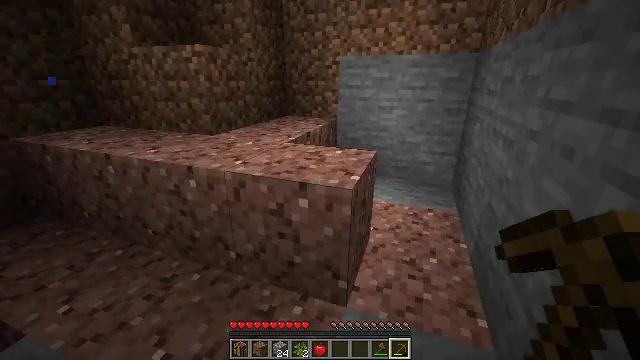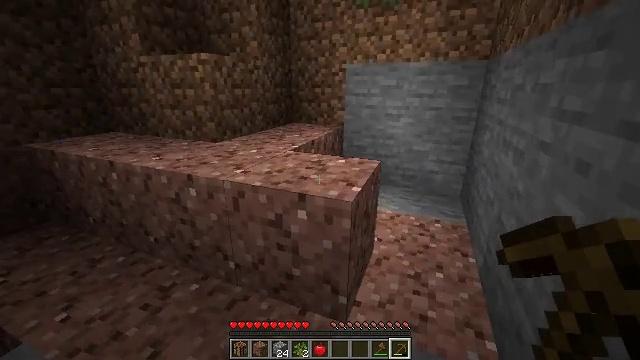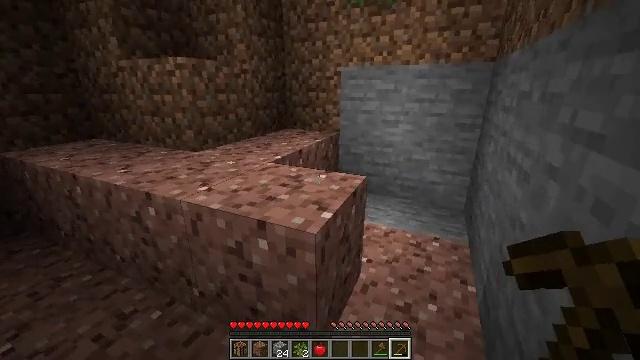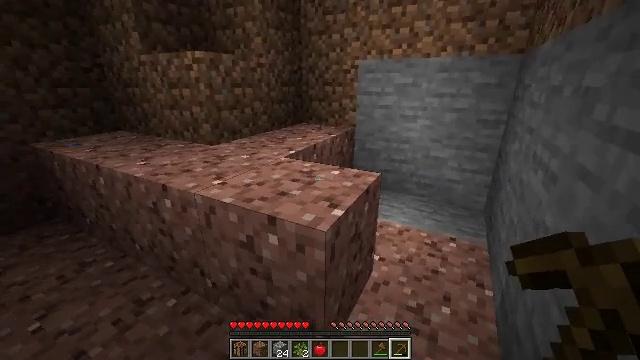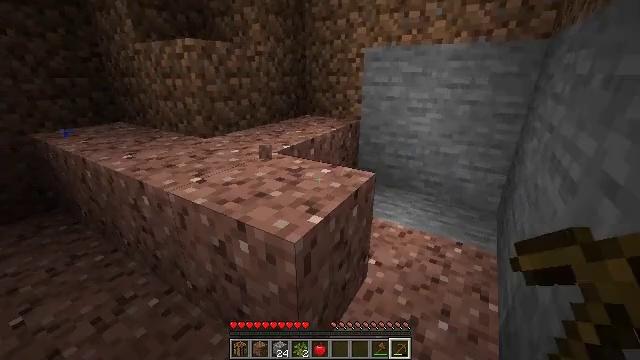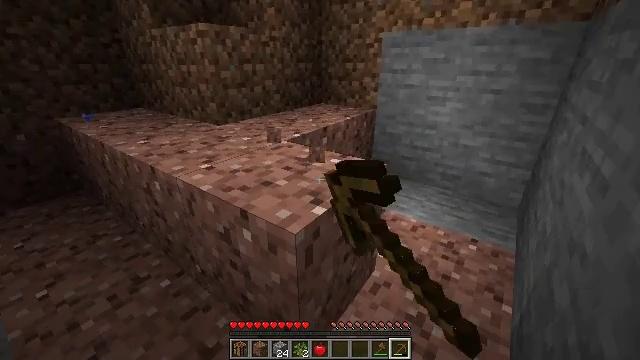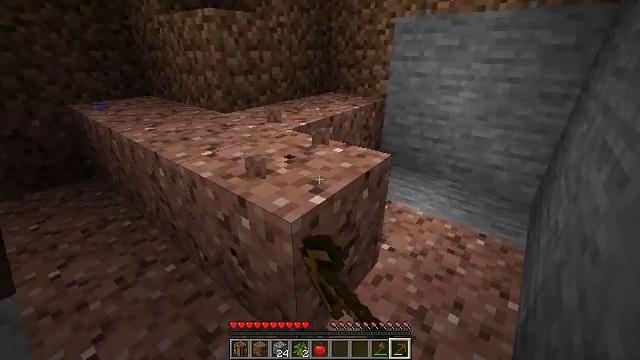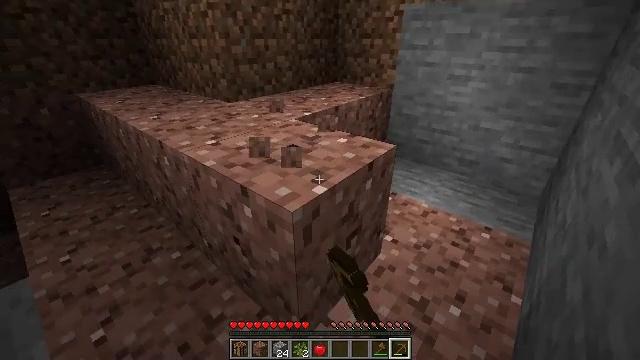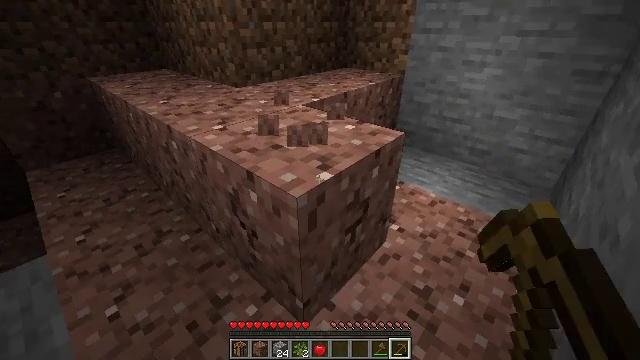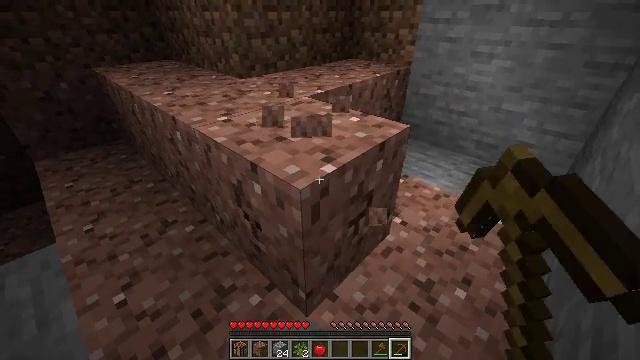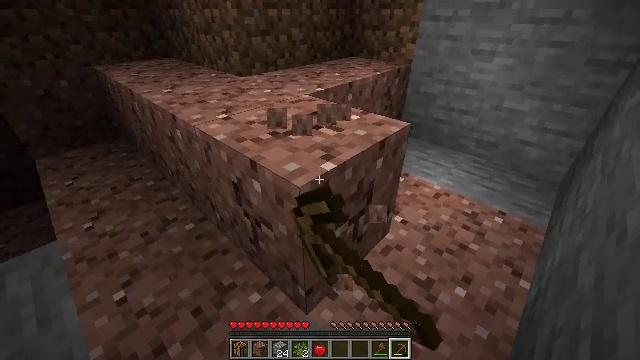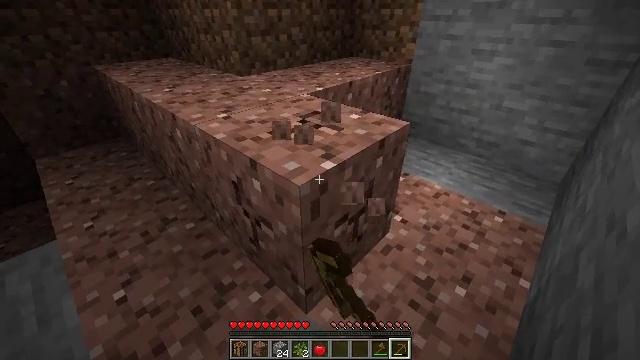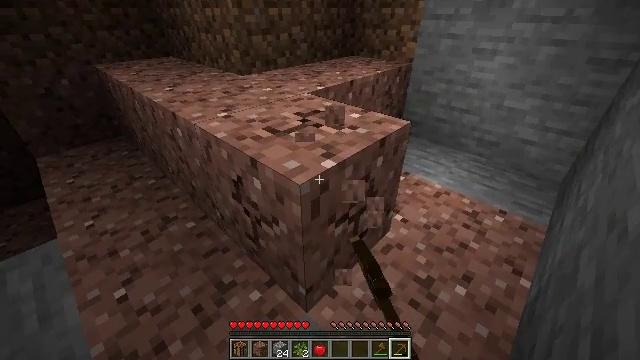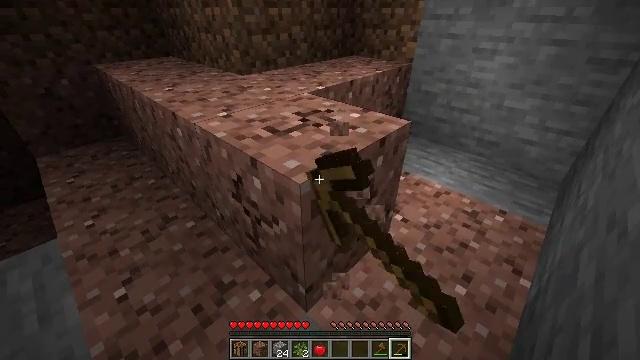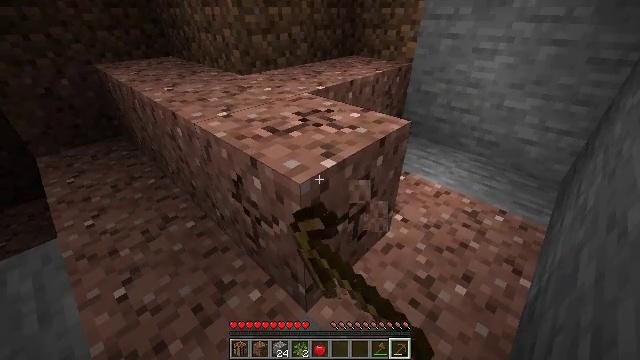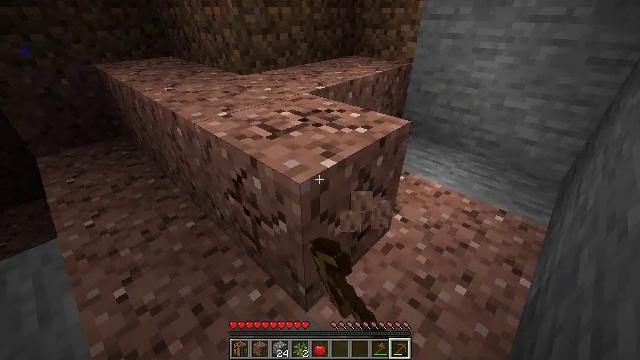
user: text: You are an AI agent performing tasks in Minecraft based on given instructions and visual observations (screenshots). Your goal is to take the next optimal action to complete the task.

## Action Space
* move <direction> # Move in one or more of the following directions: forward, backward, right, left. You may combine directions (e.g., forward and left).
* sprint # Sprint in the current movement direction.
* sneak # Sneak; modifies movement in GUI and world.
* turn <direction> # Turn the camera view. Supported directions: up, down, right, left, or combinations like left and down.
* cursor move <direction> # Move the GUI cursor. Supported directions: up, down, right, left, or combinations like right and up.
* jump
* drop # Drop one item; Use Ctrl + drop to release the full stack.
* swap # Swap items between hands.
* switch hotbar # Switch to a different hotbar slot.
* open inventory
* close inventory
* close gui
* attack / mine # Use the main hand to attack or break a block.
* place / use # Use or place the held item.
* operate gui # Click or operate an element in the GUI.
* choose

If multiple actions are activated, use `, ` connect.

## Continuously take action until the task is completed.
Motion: motion action
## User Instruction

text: Attack the ground to harvest granite.
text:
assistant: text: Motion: move forward and move right, turn left and up
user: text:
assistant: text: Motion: move forward and move right, turn left
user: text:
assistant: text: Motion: move forward and move right, turn left and down
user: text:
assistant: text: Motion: turn left and down, attack / mine
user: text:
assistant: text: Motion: turn left and down, attack / mine
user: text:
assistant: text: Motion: turn left and down, attack / mine
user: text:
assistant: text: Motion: turn left and down, attack / mine
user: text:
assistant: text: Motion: turn left and down, attack / mine
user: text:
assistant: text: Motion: turn left and down, attack / mine
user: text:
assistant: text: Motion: attack / mine
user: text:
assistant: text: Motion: attack / mine
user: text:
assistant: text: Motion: attack / mine
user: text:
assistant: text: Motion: attack / mine
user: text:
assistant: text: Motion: attack / mine
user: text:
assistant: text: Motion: attack / mine
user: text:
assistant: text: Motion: attack / mine
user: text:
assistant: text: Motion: attack / mine
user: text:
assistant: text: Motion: attack / mine
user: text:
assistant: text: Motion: attack / mine
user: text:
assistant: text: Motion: attack / mine
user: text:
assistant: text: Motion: attack / mine
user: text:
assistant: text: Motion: attack / mine
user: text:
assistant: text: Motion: attack / mine
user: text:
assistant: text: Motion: attack / mine
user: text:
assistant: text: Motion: attack / mine
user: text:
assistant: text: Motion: attack / mine
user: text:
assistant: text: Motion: attack / mine
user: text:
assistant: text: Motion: attack / mine
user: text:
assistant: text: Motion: attack / mine
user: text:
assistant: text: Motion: attack / mine